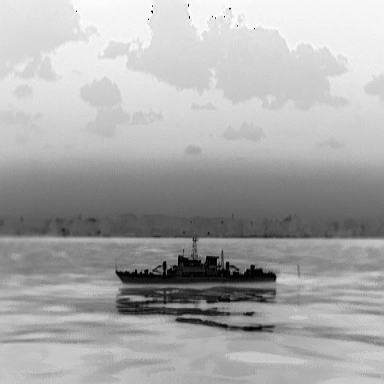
There is a warship in the infrared image.